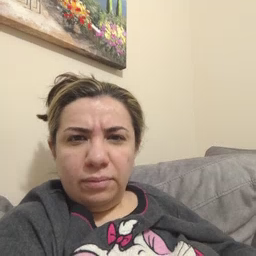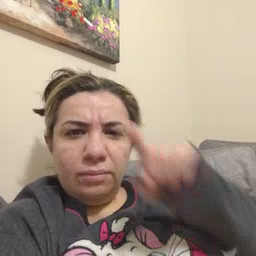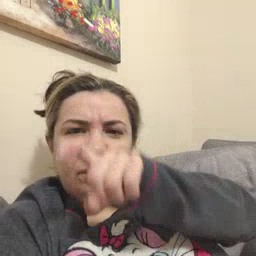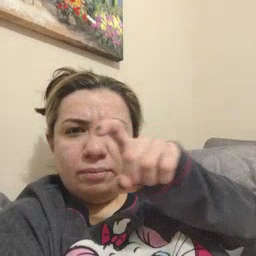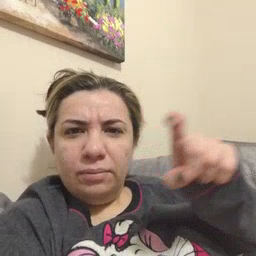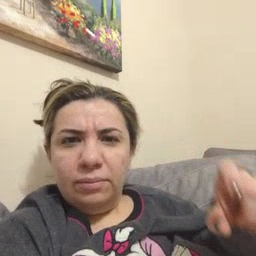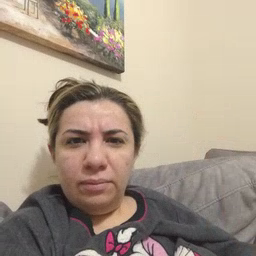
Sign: closet